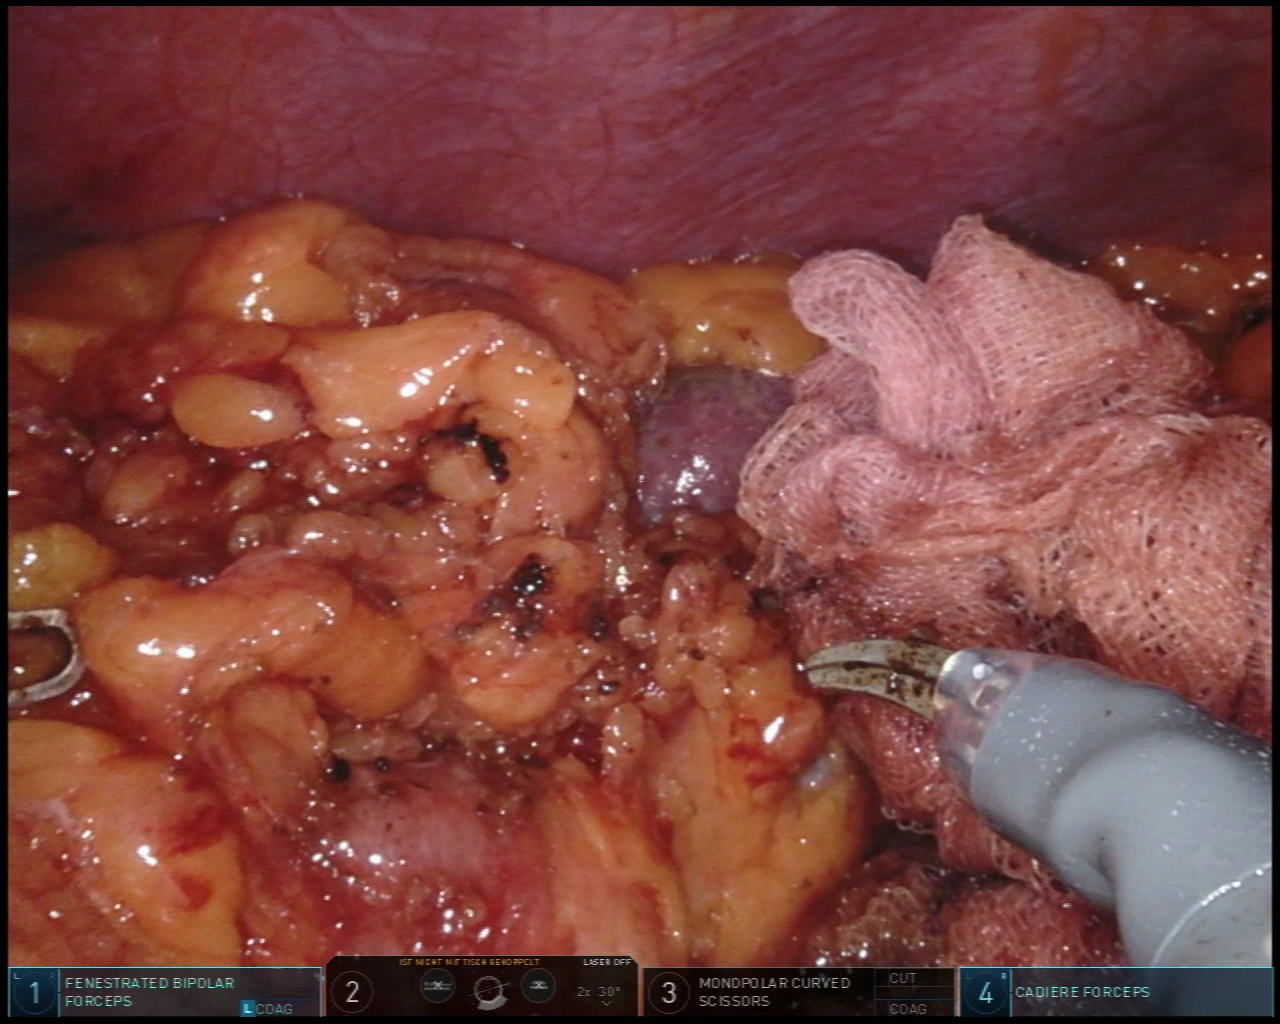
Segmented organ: stomach
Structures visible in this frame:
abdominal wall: yes
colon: no
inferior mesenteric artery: no
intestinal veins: no
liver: no
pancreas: no
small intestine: no
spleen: yes
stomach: yes
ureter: no
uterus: no
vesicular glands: no